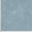
Piece: xx